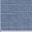
Piece: xx